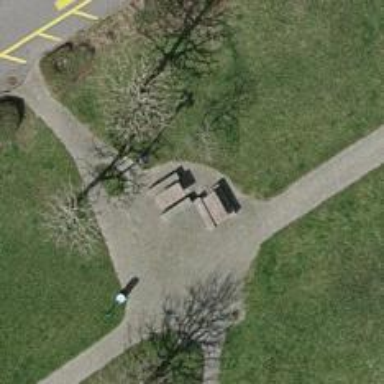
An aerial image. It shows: Picnic table located in leisure land area.